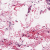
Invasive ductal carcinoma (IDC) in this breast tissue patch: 0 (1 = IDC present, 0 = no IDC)